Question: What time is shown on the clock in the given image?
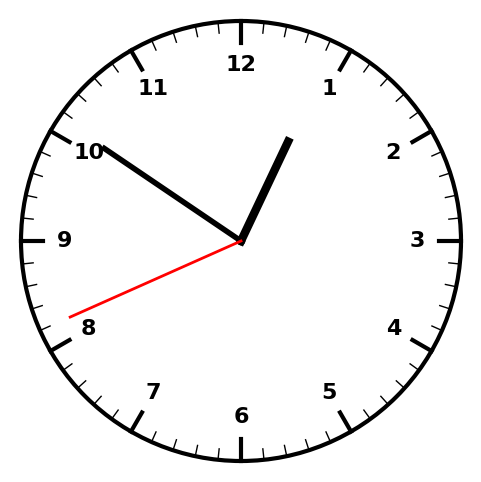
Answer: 12:50:41